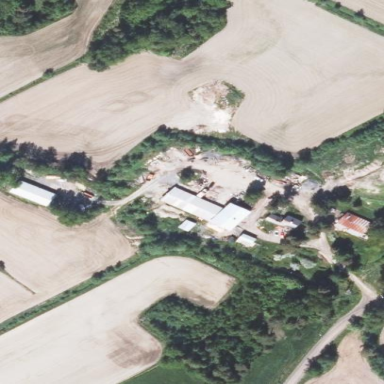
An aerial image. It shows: Farmyard area.